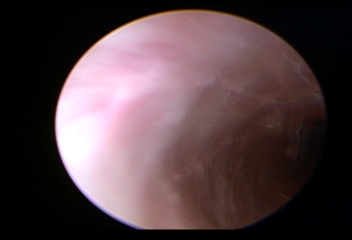
Modality: WLC
Class: Normal mucosa
Bladder cancer association: No